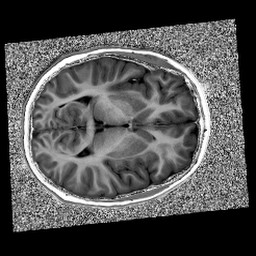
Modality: UNIT1
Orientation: axial
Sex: male
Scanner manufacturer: siemens
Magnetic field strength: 3 T
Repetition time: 5 s
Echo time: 0.00355 s